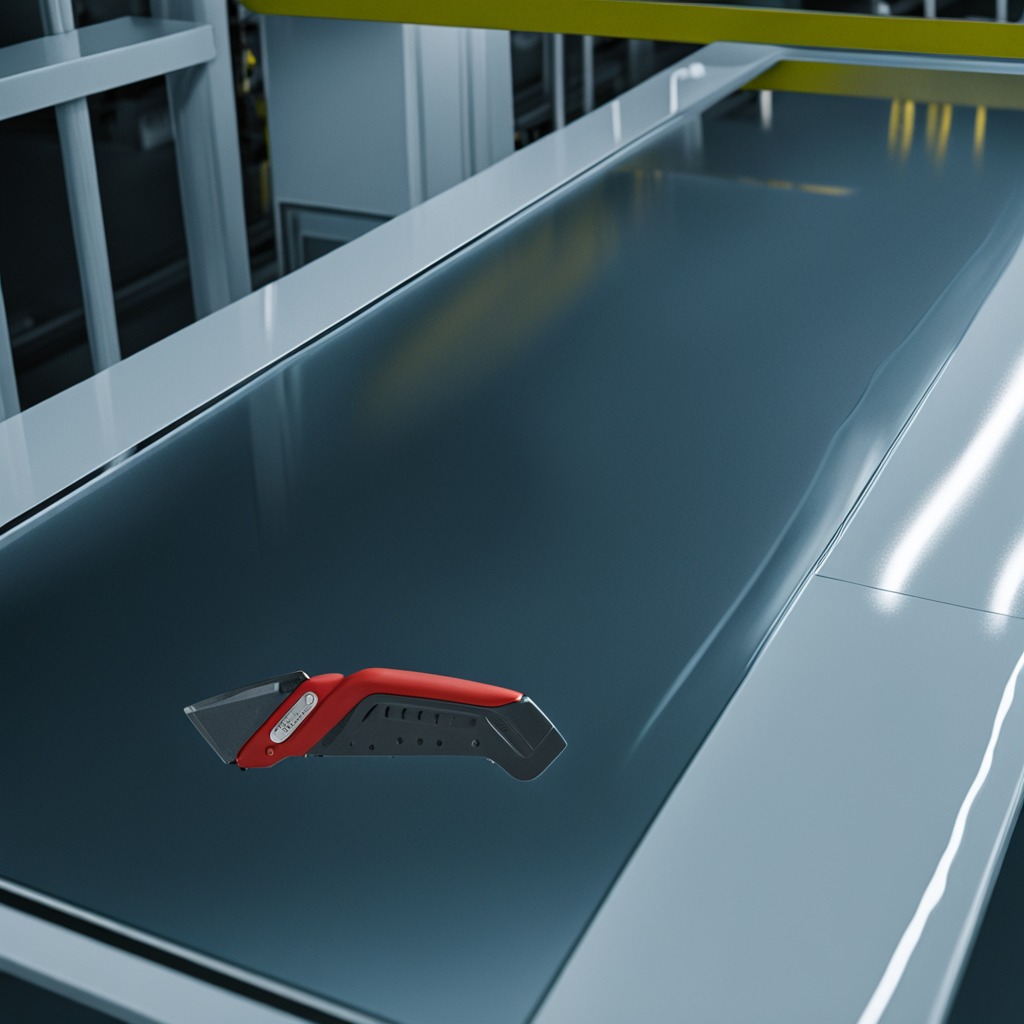
A utility knife lies on the table in the ship maintenance bay industrial lighting.